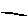
Label: line